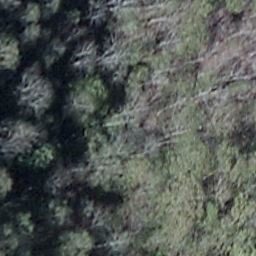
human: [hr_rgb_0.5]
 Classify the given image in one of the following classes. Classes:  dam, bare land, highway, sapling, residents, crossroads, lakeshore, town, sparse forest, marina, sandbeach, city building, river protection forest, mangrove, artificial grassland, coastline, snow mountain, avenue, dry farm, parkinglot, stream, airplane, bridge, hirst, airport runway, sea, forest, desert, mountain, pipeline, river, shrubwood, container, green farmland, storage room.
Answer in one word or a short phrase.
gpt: shrubwood